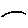
Label: bird